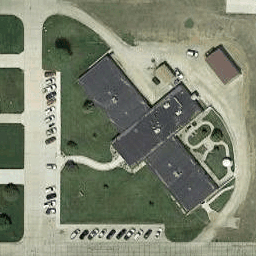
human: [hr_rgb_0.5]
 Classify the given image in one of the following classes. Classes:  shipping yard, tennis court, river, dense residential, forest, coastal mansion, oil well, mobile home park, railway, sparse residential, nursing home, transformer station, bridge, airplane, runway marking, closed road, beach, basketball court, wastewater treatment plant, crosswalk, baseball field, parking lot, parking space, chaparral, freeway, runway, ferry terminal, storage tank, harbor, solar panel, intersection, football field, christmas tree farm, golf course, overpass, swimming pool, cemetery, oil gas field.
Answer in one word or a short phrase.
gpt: nursing home